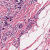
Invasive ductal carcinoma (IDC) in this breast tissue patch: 0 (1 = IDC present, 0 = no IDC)